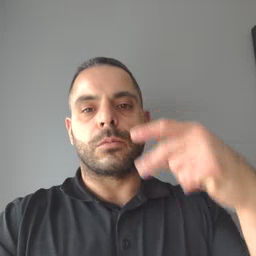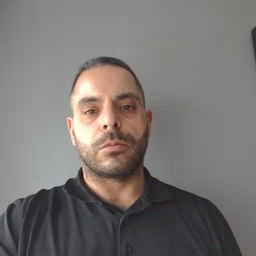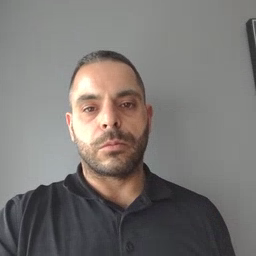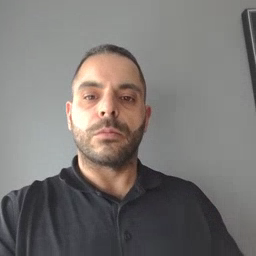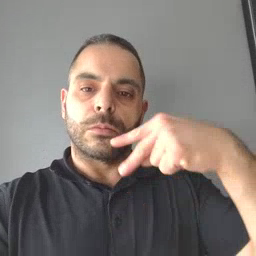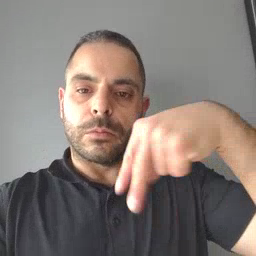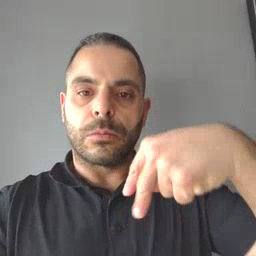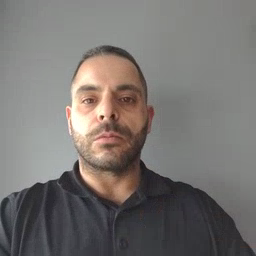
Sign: dance